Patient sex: M
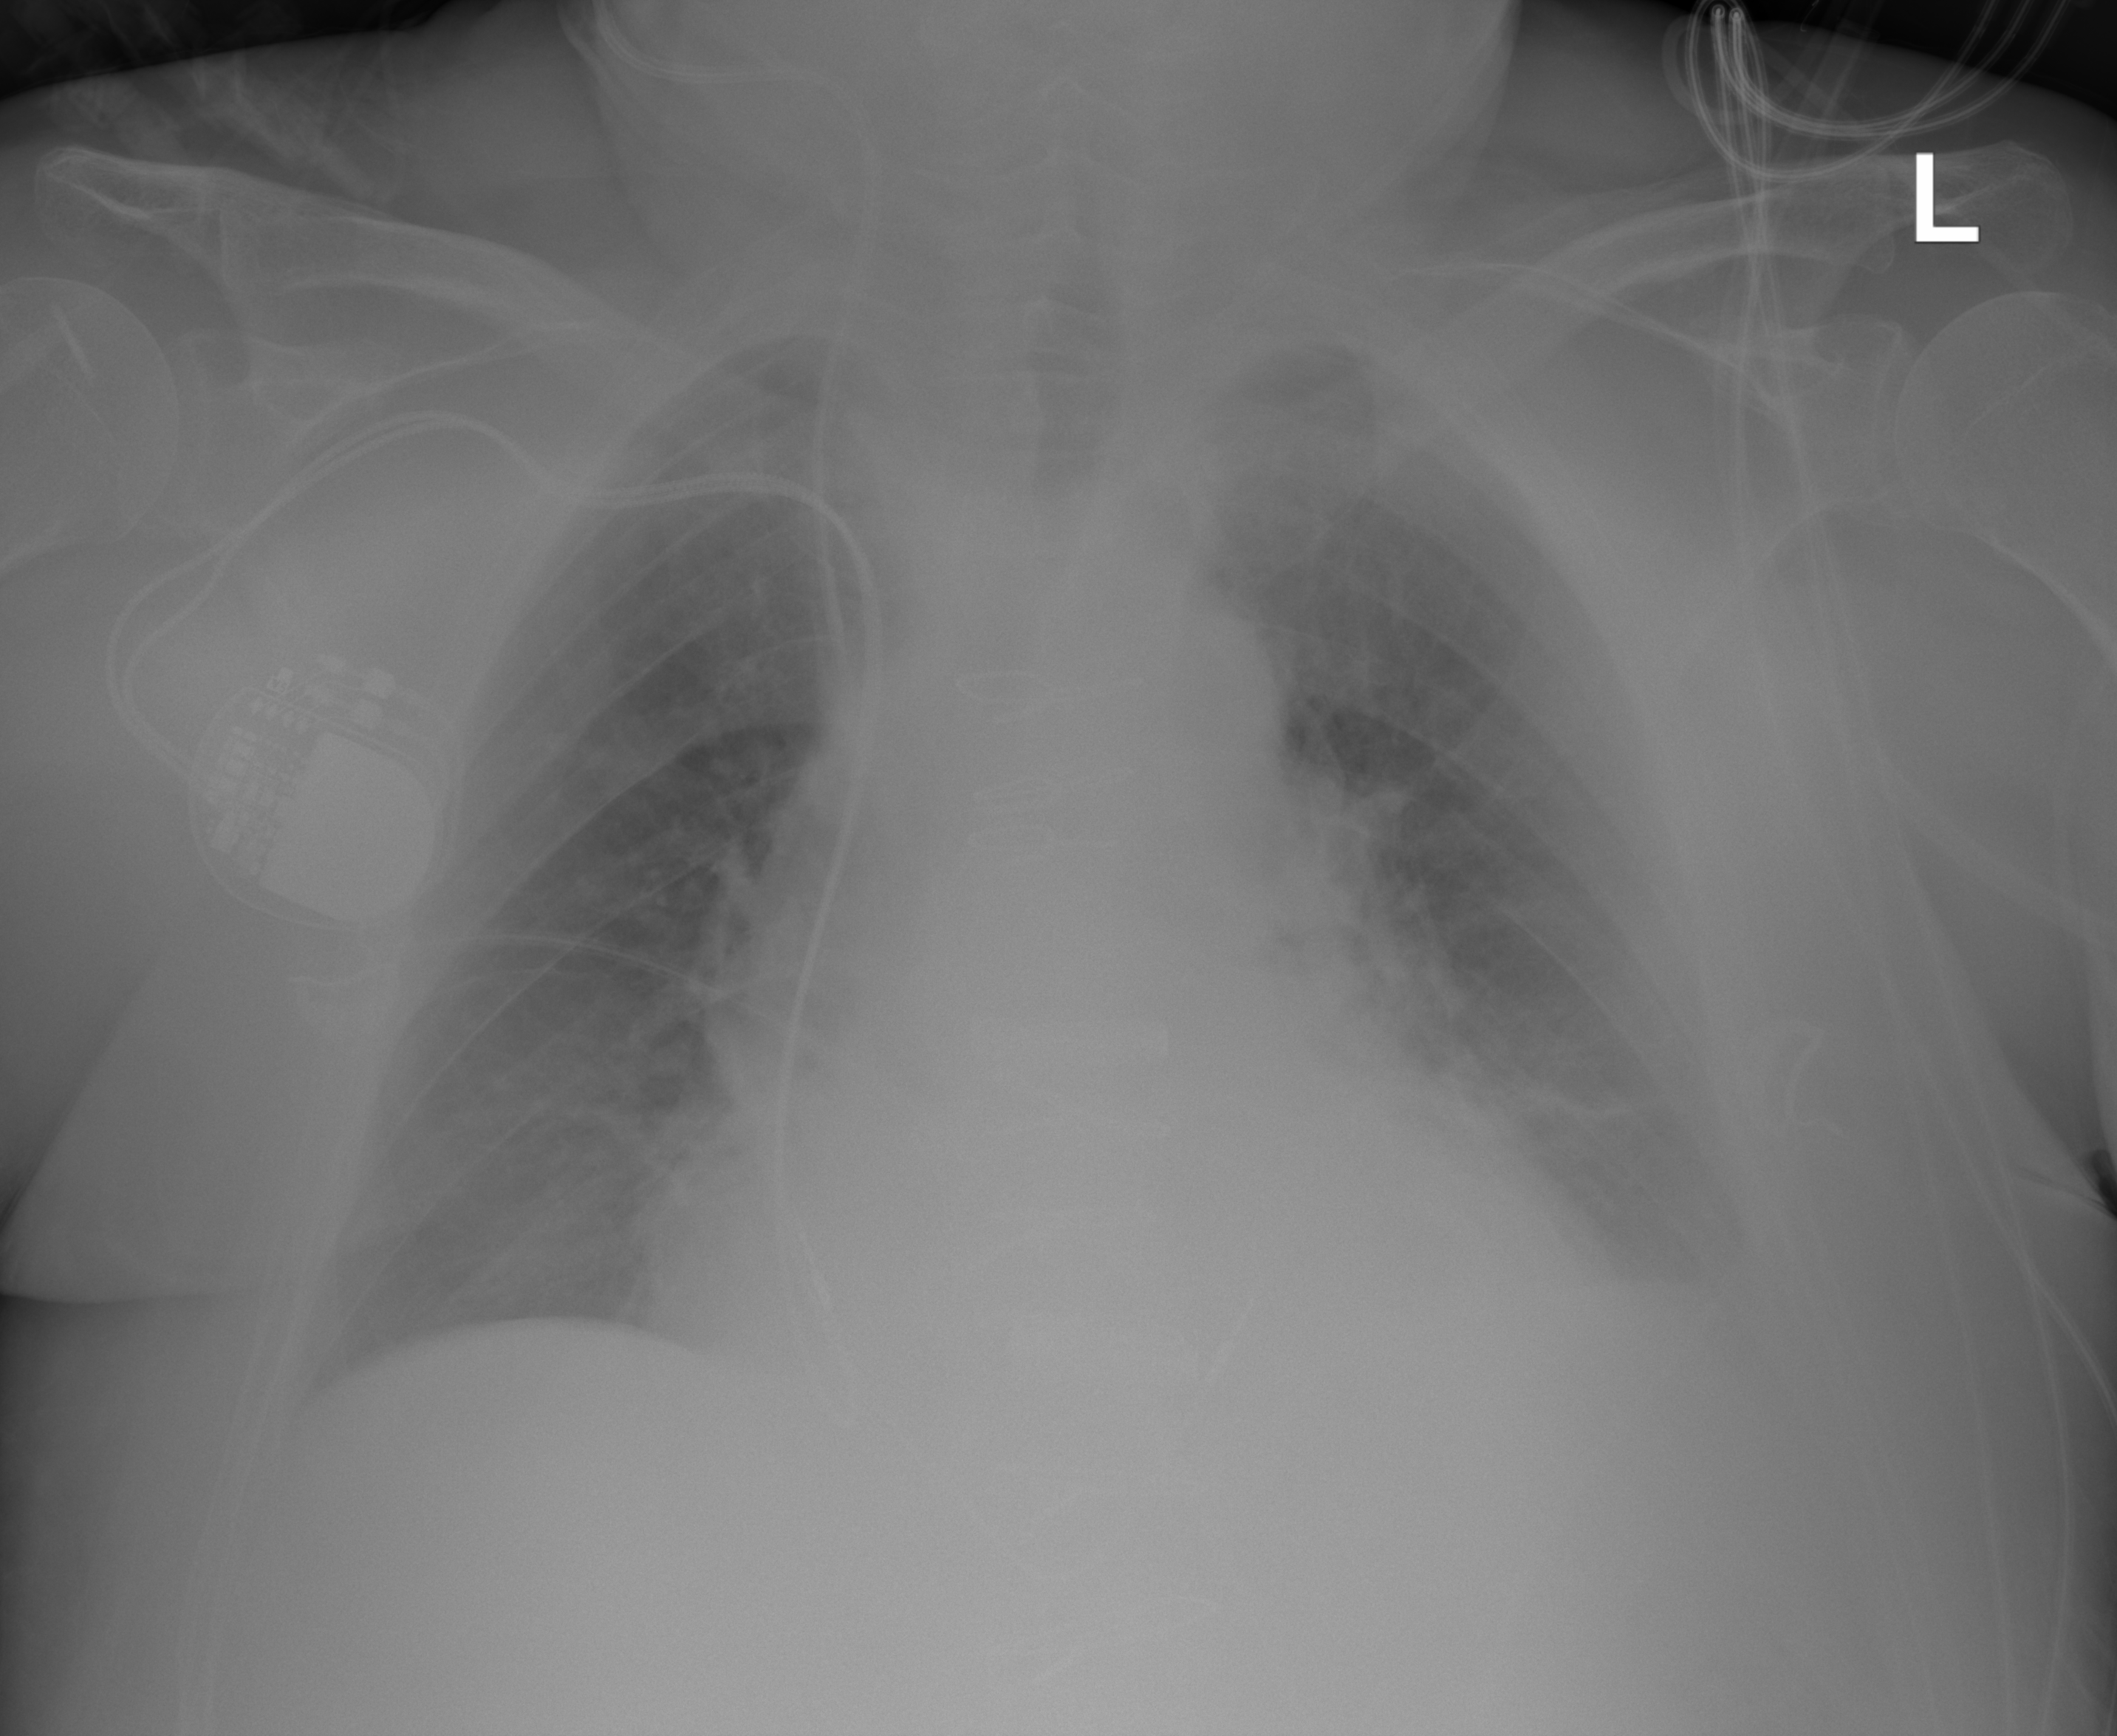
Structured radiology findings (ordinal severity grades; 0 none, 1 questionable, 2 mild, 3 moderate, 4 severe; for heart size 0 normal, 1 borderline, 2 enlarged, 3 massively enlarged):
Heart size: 3
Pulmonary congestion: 2
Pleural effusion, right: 1
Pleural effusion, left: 2
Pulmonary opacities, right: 0
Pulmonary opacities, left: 0
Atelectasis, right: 2
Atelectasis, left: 2